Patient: sex M, age 65
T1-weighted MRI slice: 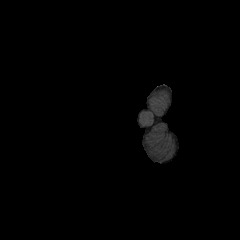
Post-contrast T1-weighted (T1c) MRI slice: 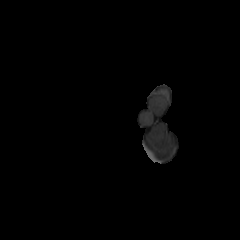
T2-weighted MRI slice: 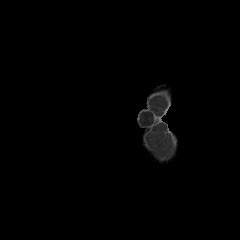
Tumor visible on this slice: no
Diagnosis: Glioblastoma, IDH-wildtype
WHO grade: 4